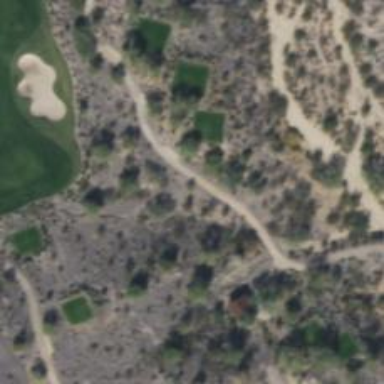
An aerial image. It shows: Path for both roads and golfers.